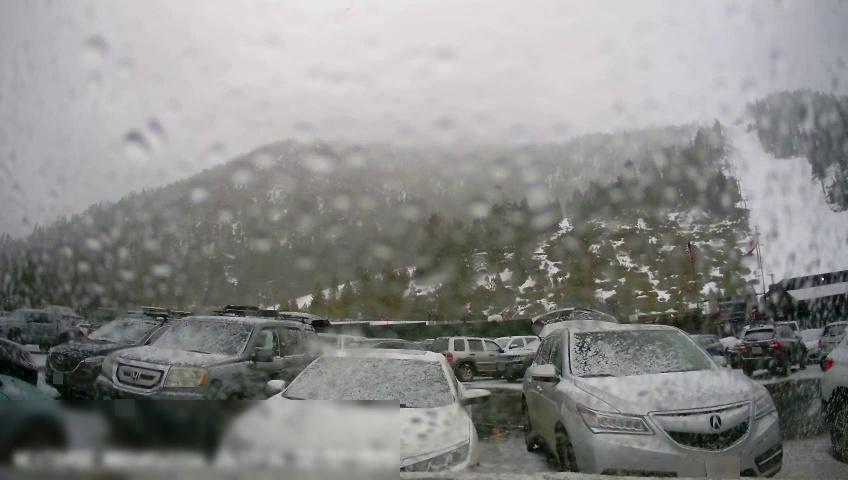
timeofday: Day
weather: Snowy
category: Drivable Space
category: Drivable Space
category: Vehicles | SUV
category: Vehicles | Car
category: Vehicles | SUV
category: Vehicles | SUV
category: Vehicles | Car
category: Vehicles | SUV
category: Vehicles | SUV
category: Vehicles | Car
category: Vehicles | Car
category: Vehicles | Car
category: Vehicles | SUV
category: Vehicles | Car
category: Vehicles | Car
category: Vehicles | Car
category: Vehicles | Car
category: Vehicles | Car
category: Vehicles | SUV
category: Vehicles | Car
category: Vehicles | SUV